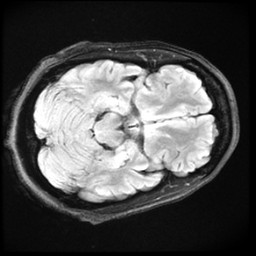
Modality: FLAIR
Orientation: axial
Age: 33
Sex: female
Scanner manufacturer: ge
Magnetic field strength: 3 T
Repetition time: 11 s
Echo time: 0.1497 s